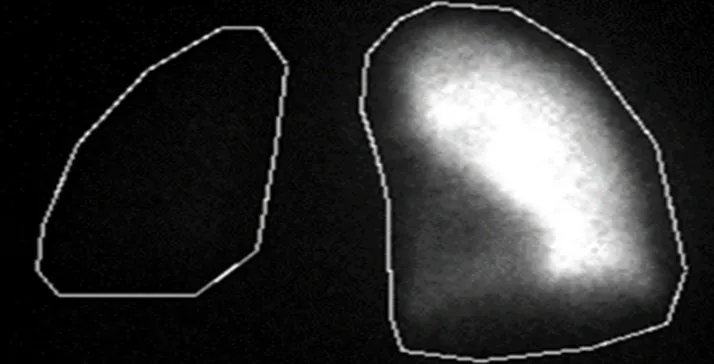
Left anterior oblique perfusion scan showing nearly absent perfusion to the right lung.
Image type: ophthalmic_imaging (ophthalmic_angiography)